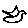
Label: bird